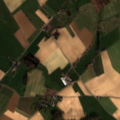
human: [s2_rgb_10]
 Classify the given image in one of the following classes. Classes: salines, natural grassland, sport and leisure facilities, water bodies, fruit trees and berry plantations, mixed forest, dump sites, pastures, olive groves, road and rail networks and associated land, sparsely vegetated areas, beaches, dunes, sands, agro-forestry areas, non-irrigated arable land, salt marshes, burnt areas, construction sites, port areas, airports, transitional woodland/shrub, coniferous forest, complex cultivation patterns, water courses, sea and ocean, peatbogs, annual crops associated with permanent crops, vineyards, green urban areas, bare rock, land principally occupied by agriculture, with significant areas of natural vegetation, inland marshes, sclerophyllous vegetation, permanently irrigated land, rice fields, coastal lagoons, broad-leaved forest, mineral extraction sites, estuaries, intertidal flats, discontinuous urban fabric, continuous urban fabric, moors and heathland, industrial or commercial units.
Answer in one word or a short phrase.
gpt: non-irrigated arable land, pastures, complex cultivation patterns